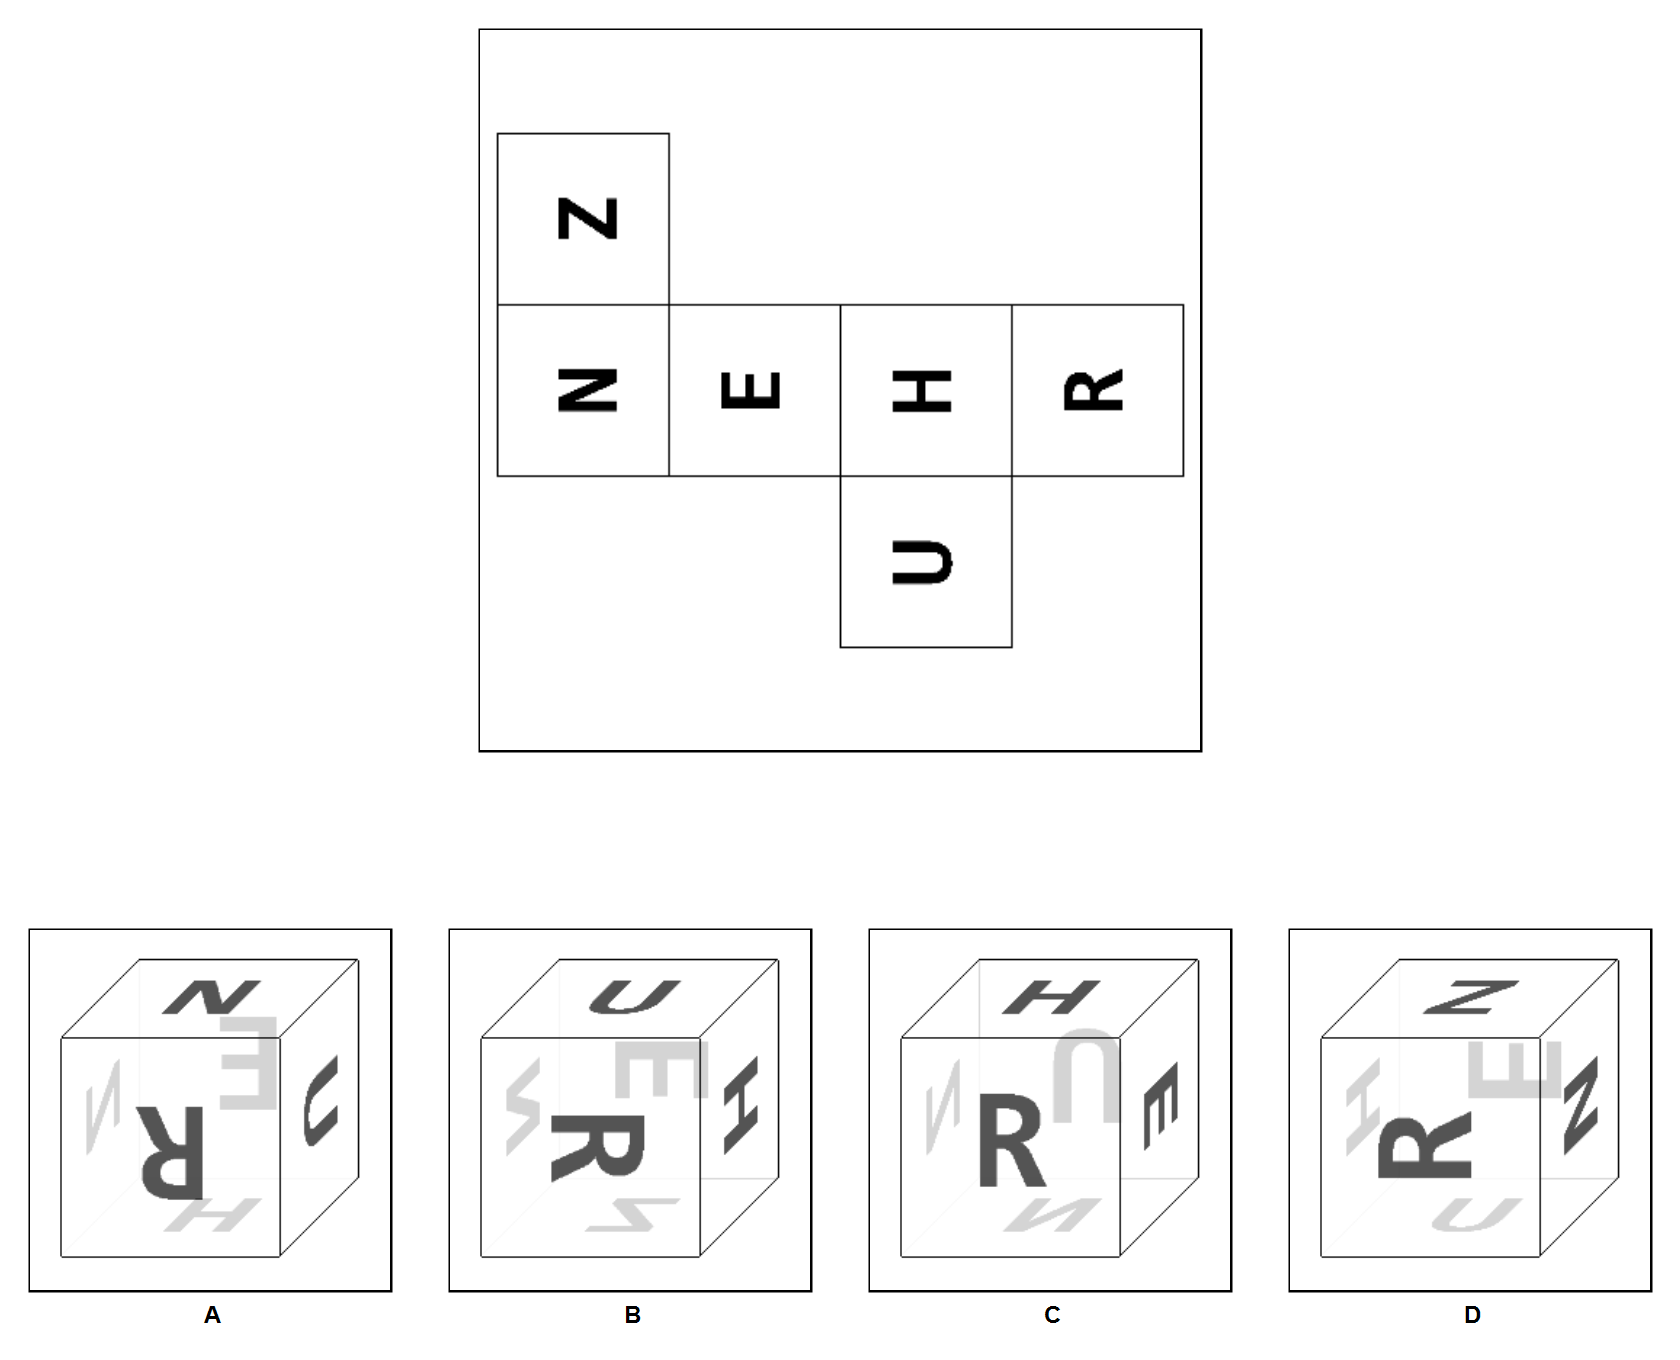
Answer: C